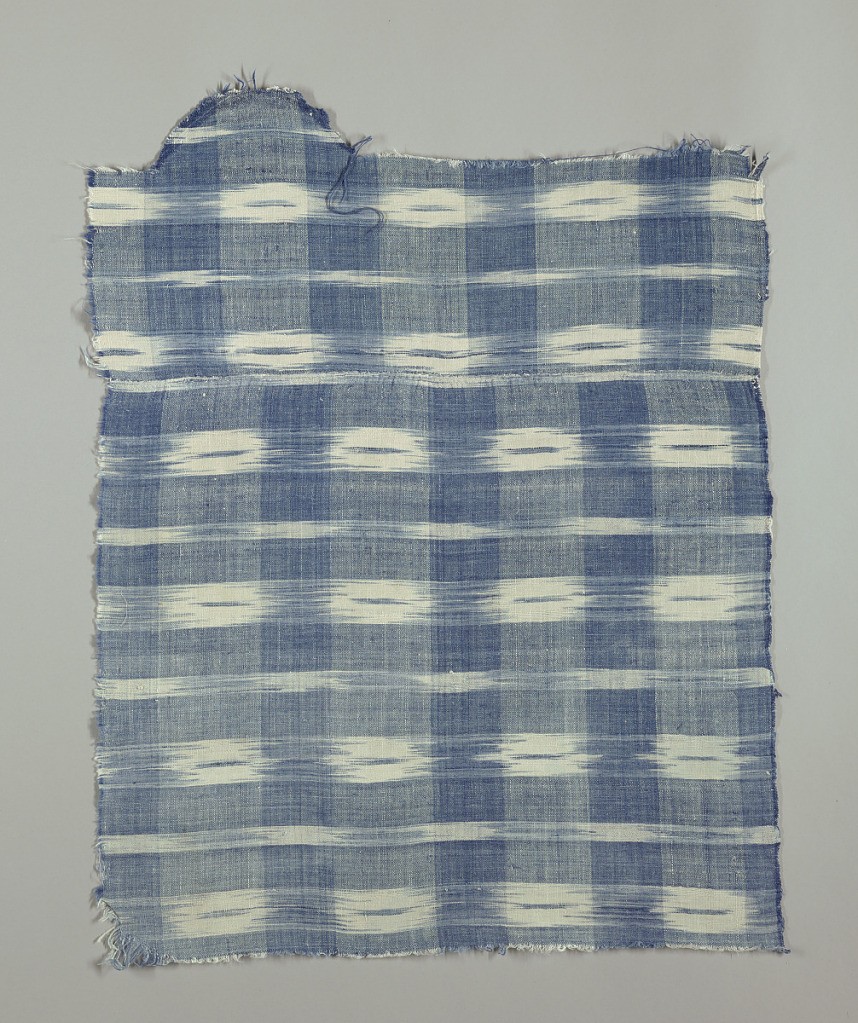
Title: Textile
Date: early 19th century
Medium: cotton Technique: warp and weft resist (ikat) on handwoven plain weave
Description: Alternating warp stripes of light blue and white intersect with blue and white weft stripes to form a large scale plaid pattern with both solid color and ikat stripes.